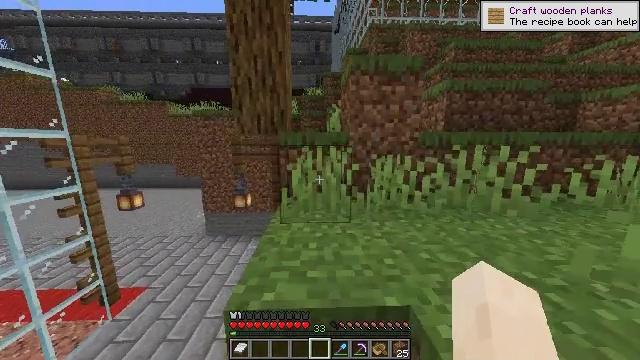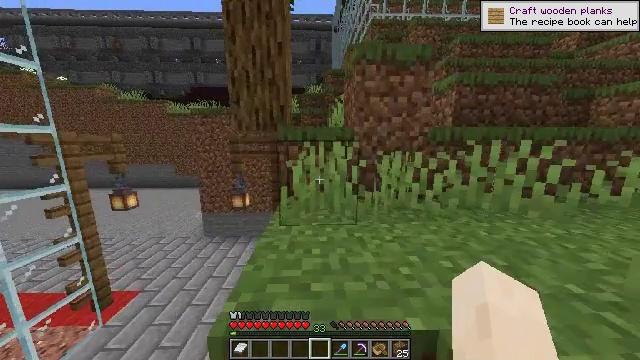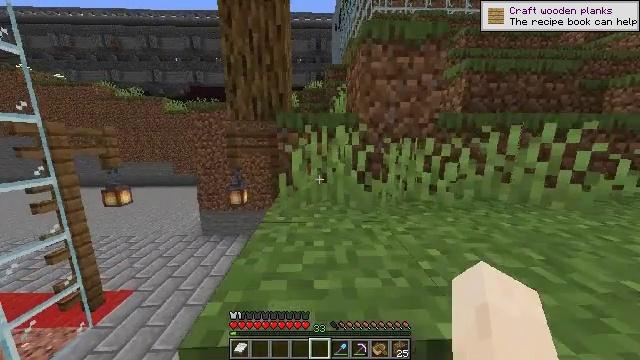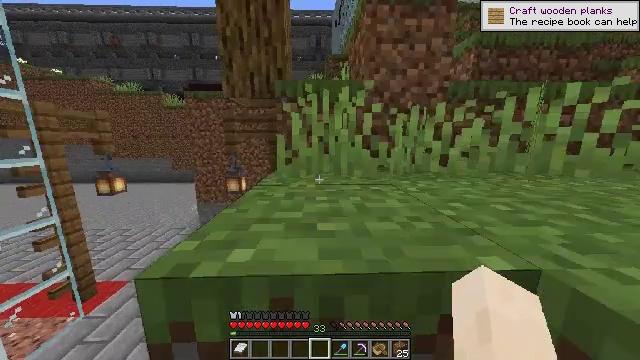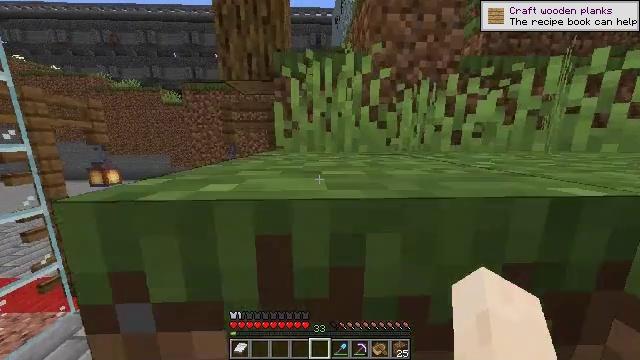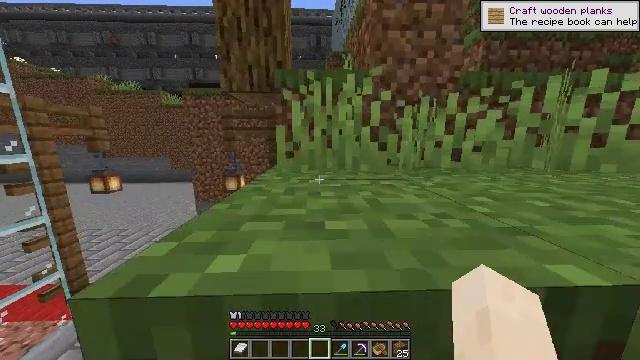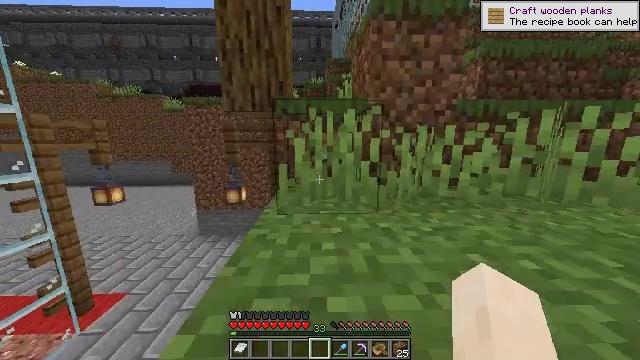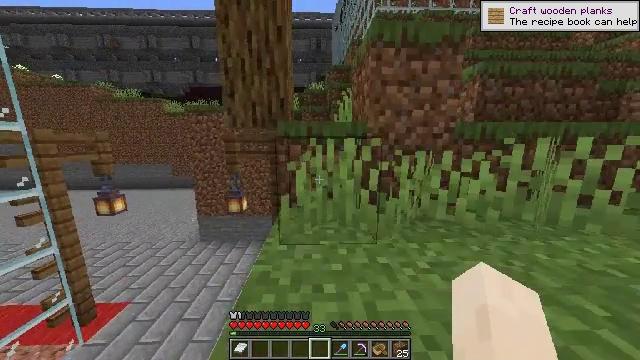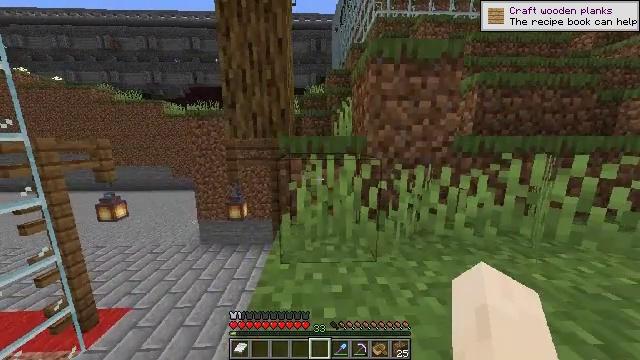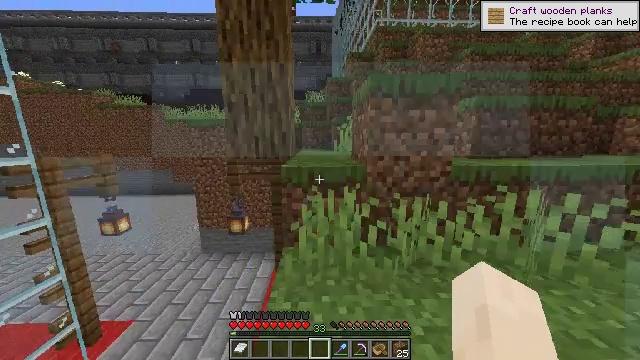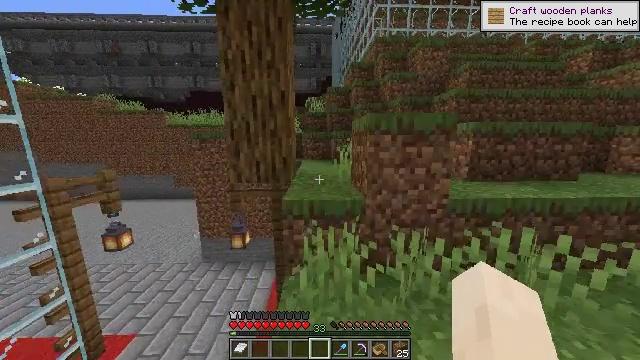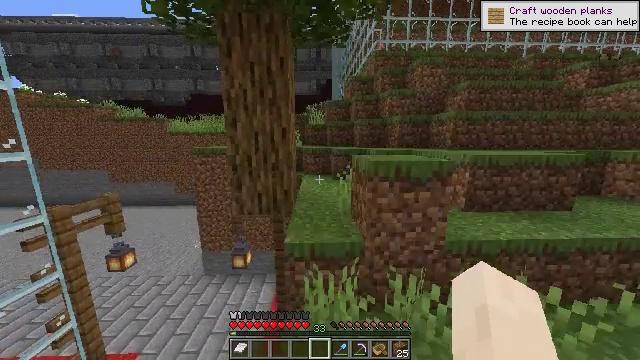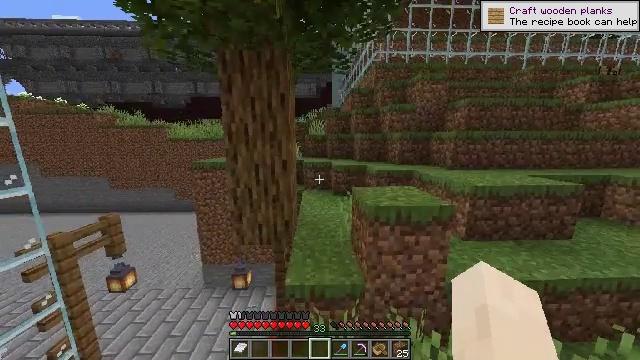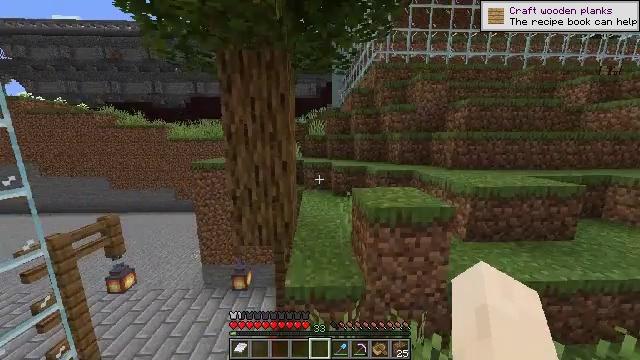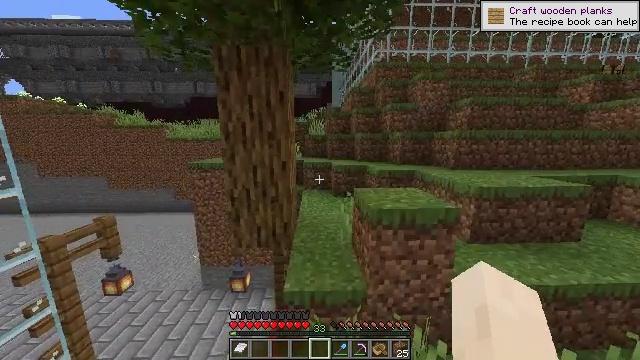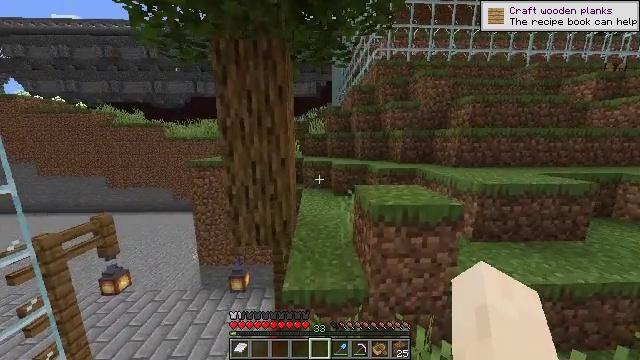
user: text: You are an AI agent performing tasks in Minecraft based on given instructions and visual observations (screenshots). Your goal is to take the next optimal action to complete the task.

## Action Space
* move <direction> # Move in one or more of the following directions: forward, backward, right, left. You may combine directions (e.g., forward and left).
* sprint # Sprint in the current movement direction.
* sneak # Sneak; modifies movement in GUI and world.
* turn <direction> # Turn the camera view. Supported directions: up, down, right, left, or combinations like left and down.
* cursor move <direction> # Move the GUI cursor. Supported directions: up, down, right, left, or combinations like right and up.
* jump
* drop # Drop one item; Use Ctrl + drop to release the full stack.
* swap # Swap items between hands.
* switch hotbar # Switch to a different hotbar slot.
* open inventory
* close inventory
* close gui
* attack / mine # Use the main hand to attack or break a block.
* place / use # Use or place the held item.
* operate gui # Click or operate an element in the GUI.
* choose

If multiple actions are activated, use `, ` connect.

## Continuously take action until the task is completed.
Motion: motion action
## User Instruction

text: Mine the ladder from the wall.
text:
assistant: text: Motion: move forward
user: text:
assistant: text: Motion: move forward, jump
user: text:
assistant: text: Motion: move forward, jump
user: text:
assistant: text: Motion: move forward, jump
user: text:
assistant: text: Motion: move forward, jump
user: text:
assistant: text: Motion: move forward
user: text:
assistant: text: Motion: move forward
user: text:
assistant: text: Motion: move forward
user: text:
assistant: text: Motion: move forward
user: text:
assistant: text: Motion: move forward
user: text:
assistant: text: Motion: move forward
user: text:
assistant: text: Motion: move forward
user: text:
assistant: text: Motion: move forward
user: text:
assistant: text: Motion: move forward
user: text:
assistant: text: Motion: move forward
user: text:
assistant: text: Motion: move forward
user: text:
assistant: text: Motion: move forward
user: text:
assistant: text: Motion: move forward
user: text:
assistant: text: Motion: move forward
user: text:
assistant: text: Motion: move forward, jump
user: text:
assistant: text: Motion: move forward
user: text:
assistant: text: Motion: move forward
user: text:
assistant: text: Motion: move forward
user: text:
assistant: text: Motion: move forward
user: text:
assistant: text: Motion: move forward
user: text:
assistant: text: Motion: move forward
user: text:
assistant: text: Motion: move forward
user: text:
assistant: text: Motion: move forward
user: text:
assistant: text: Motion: move forward
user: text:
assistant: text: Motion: move forward